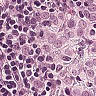
Metastatic tissue present: yes